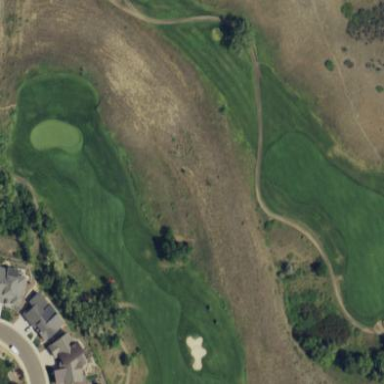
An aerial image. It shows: Rough grassy area used for golf.